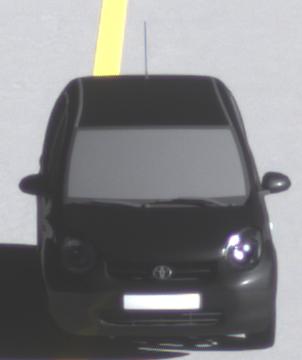
Make: Toyota
Model: Passo
Detailed model: Toyota Passo X Yururi
Model produced from: 2010
Model produced until: 2016
Doors: 5
Color: black
Road condition: dry road
Daytime: morning or afternoon
Contrast: high contrast